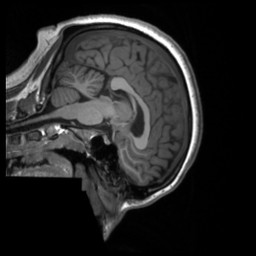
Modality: T1w
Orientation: sagittal
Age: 29
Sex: female
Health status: ill
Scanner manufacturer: siemens
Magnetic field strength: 3 T
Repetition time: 2.3 s
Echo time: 0.00201 s